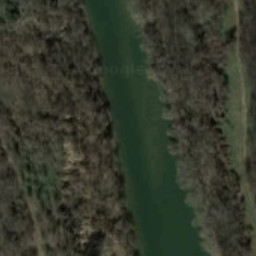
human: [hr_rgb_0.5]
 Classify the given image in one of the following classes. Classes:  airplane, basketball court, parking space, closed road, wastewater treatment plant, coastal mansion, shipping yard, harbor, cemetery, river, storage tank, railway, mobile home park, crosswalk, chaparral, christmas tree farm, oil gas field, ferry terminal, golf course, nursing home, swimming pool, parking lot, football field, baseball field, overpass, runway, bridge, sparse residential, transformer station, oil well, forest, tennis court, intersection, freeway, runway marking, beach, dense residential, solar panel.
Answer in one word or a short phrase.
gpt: river